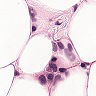
Metastatic tissue present: yes